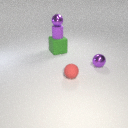
small purple metal sphere above small purple rubber cylinder